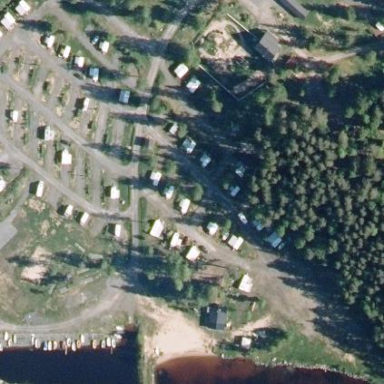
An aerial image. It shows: Campsite with permanent camping facilities. Tents can be seen on the site.